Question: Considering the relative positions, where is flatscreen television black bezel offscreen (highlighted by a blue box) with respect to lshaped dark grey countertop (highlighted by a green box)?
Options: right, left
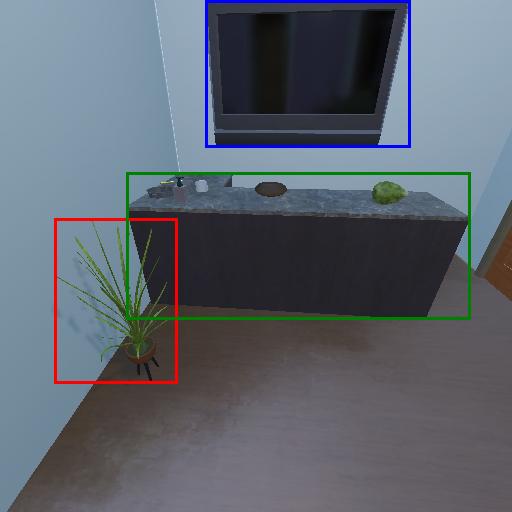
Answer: right